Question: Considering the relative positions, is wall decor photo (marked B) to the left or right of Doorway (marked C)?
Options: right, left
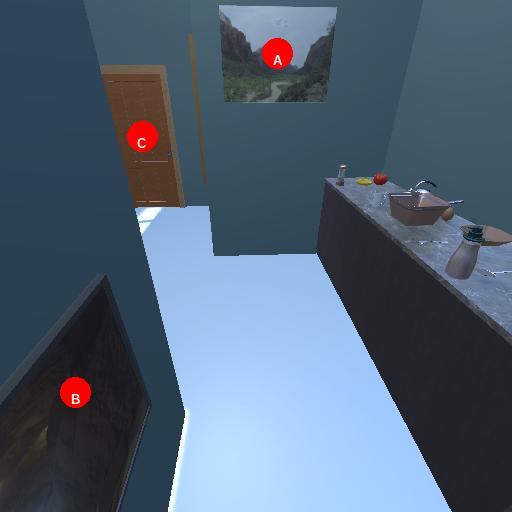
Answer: right